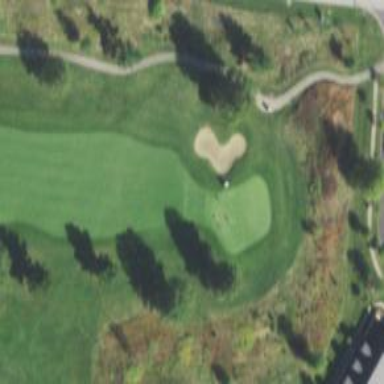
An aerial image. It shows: Golf hole.